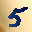
Label: 5